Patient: sex M, age 72
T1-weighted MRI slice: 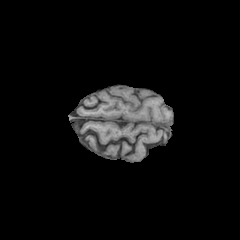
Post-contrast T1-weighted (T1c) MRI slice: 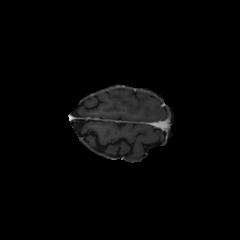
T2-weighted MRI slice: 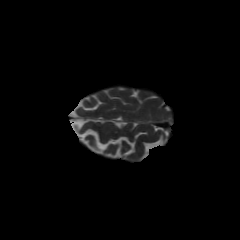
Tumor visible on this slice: no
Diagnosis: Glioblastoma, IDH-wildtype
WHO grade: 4